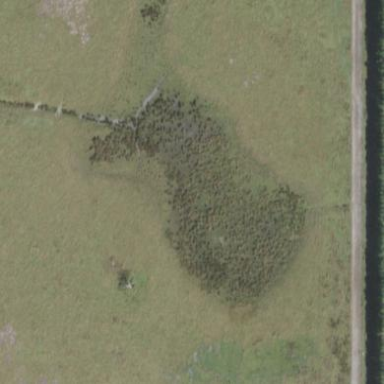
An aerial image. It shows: Marsh wetland.